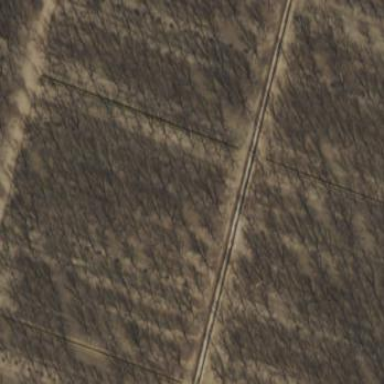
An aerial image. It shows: Orchard.